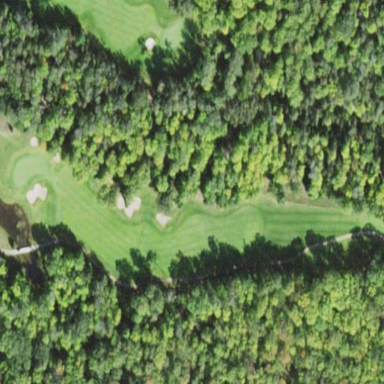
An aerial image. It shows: Rough grassy area used for golf.